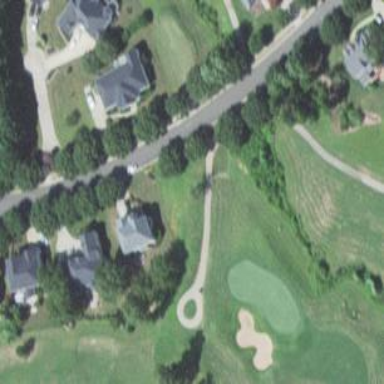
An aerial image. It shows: Pathway for golfing.